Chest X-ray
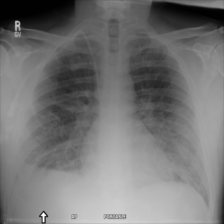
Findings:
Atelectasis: negative
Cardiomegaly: negative
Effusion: negative
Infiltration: negative
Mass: negative
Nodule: negative
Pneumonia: negative
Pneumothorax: negative
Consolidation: negative
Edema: positive
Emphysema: negative
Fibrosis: negative
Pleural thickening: negative
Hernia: negative